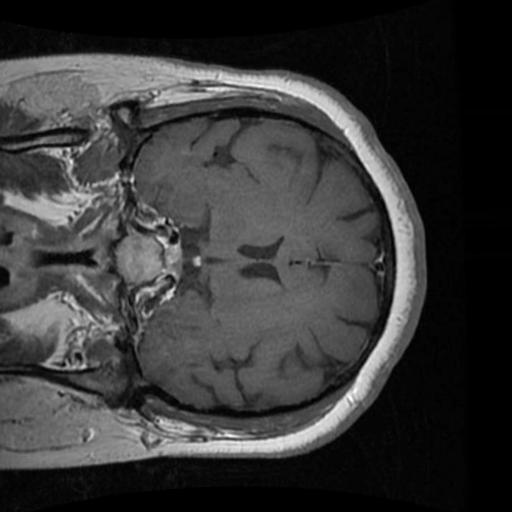
Label: brain_tumor